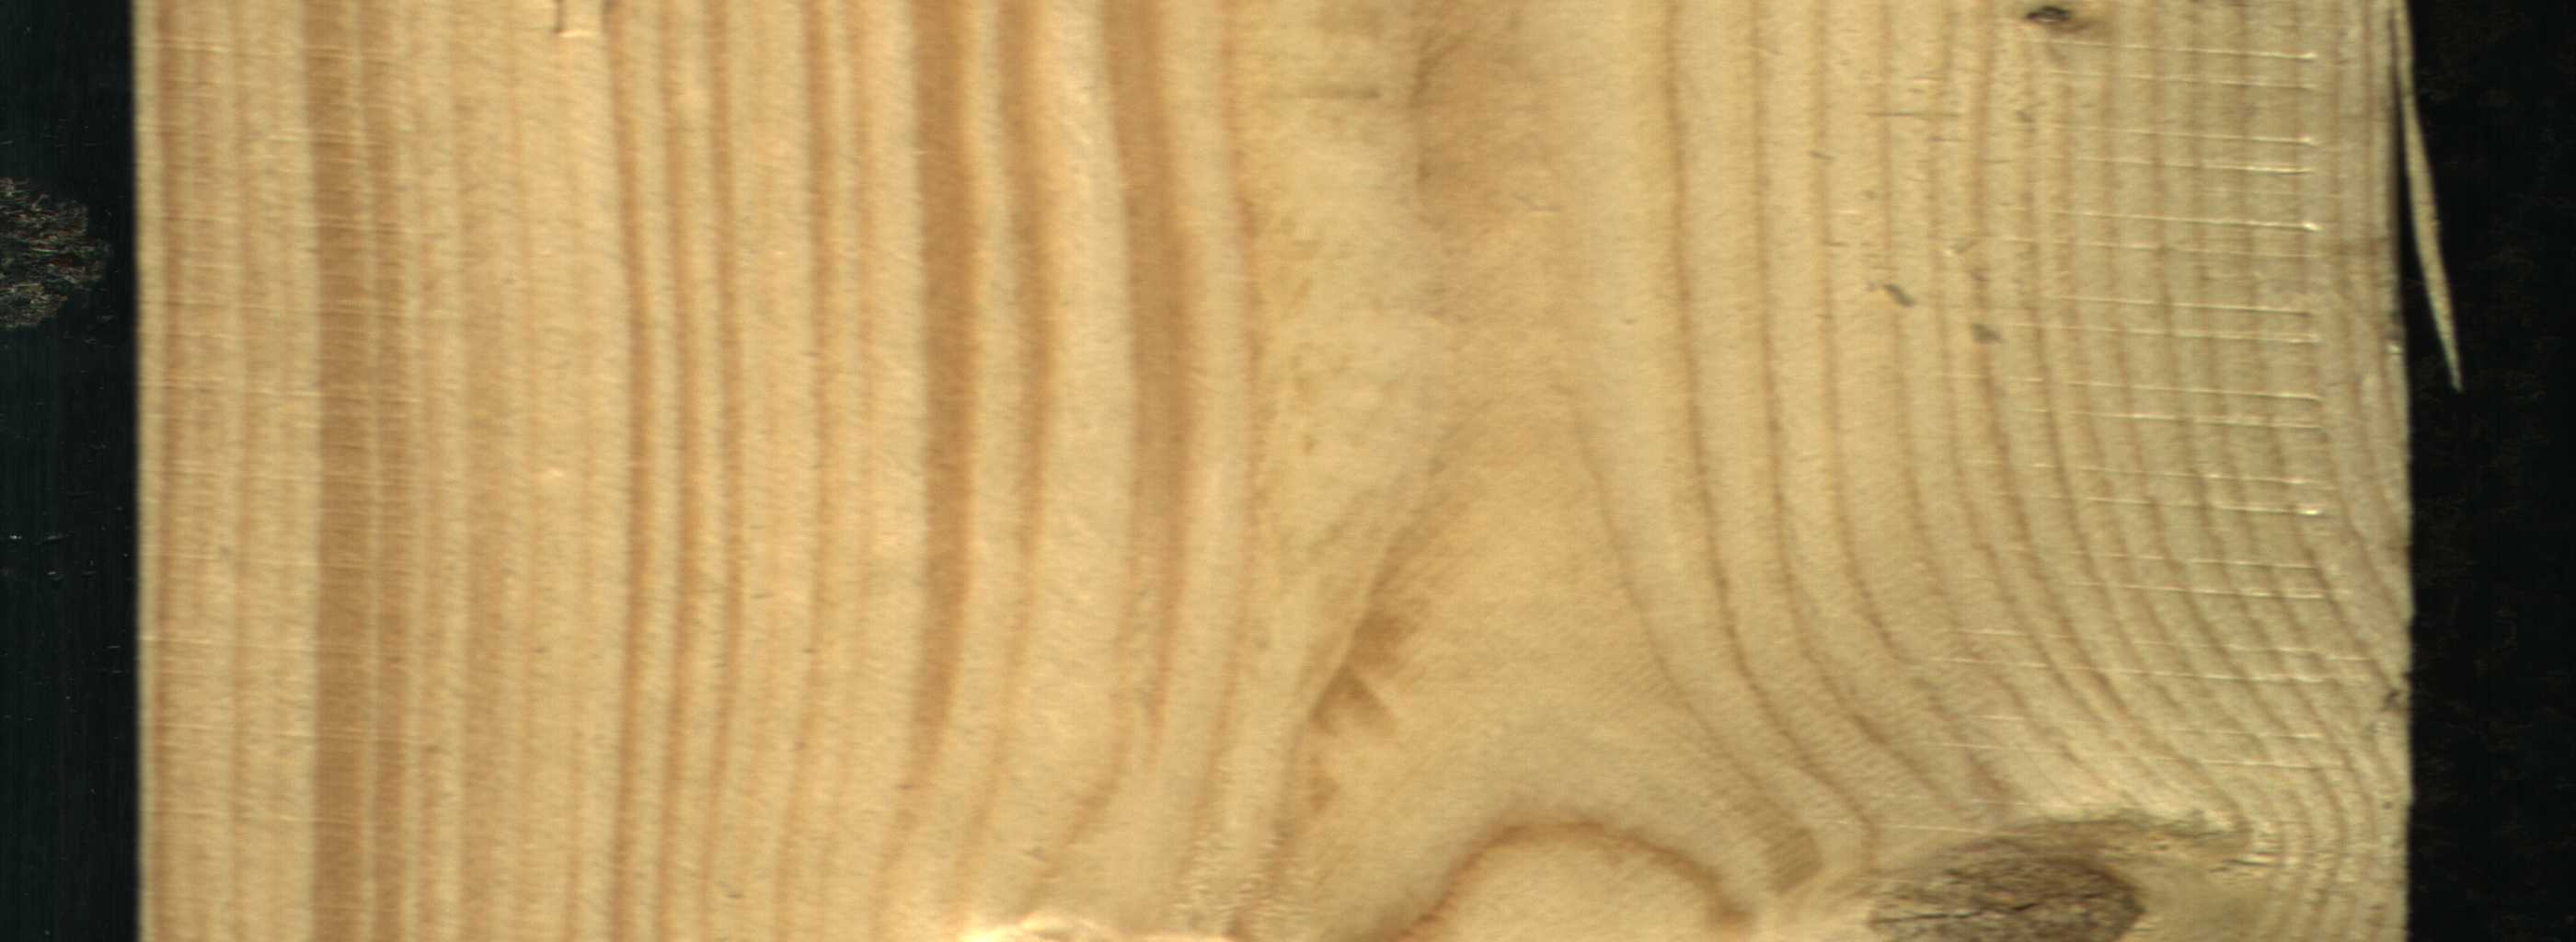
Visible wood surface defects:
Live_Knot
Live_Knot